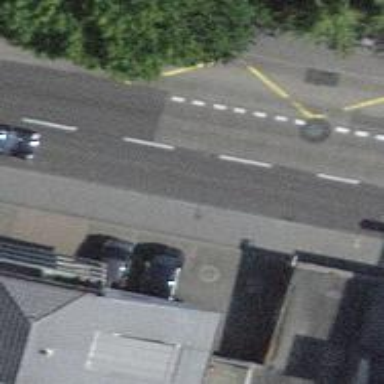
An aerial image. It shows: Bus stop for trolleybuses with designated stop position.